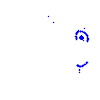
Particle: pion